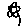
Label: flower